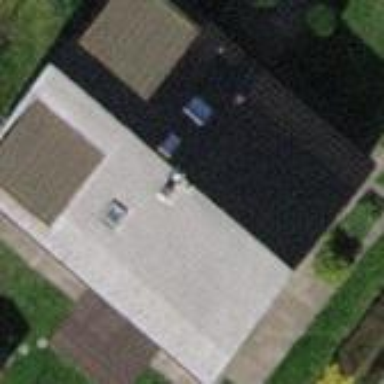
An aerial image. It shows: Detached building.